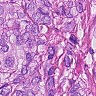
Metastatic tissue present: yes